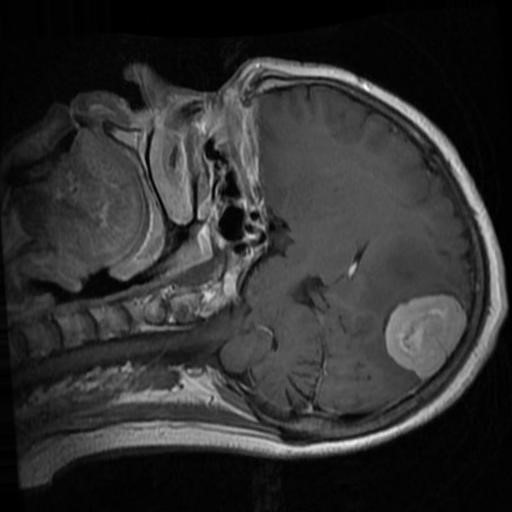
Label: brain_menin